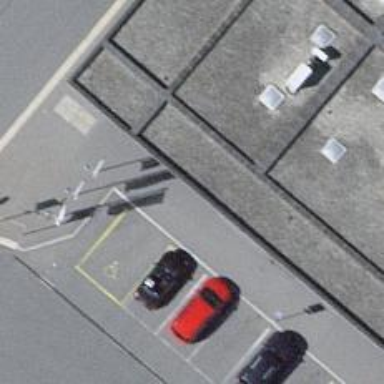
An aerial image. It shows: Post box.